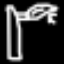
Label: leaf